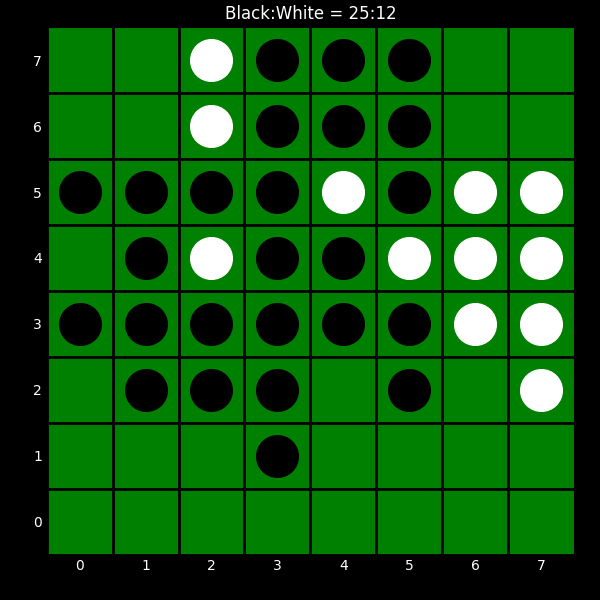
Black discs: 25
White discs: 12